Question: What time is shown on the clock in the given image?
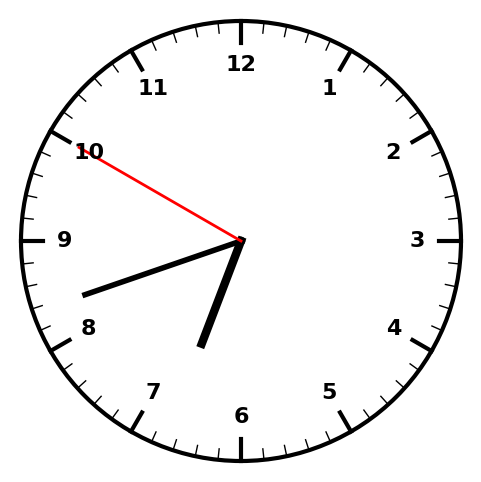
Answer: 06:41:50